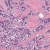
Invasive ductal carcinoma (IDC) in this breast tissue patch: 1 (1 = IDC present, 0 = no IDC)